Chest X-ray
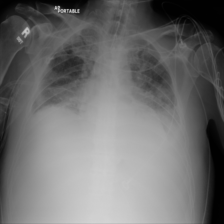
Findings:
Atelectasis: positive
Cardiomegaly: negative
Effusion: negative
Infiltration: positive
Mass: negative
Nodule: negative
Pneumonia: negative
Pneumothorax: negative
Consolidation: negative
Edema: negative
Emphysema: negative
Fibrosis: negative
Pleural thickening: negative
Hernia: negative